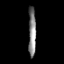
Tissue: prostate
Cell type: Epithelial cells
Senescence score: 0.3271
Nuclear area (px): 365
Mean DAPI intensity: 133.153